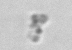
Label: detritus